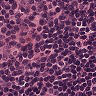
Metastatic tissue present: no